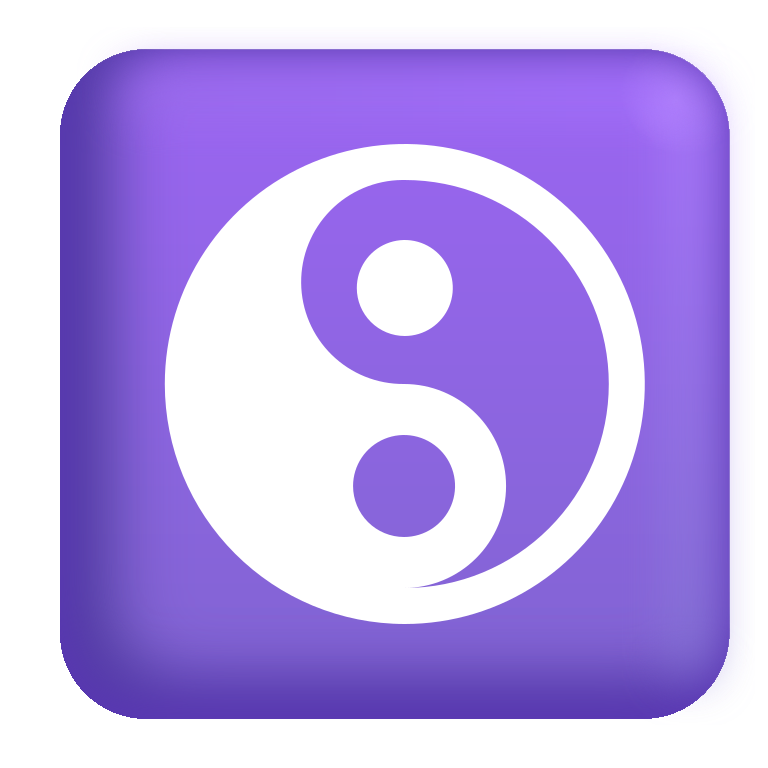
yin yang color